Question: cant figure out how to separate each of the course titles into separate column rather than concatenating them into a single column?
'''
--create
CREATE TABLE DEPARTMENTS_LIST(DL_ID NUMBER, D_L_XML XMLTYPE);
--insert
INSERT INTO DEPARTMENTS_LIST VALUES
(1,XMLTYPE('
<ROW>
<DEPARTMENT ID="1000">
<NAME>Science</NAME>
<COLLEGE>DIT</COLLEGE>
<COURSES>
<COURSE NO="2000">
<TITLE>Computing</TITLE>
<HOURS>20</HOURS>
</COURSE>
<COURSE NO="2001">
<TITLE>Computer Science</TITLE>
<HOURS>25</HOURS>
</COURSE>
<COURSE NO="2002">
<TITLE>Networking</TITLE>
<HOURS>30</HOURS>
</COURSE>
</COURSES>
</DEPARTMENT>
</ROW>
'));
--query
Select Dl.D_L_Xml.Extract('/ROW/DEPARTMENT/NAME/text()').Getstringval() "DEPARTMENT NAME",
Dl.D_L_Xml.Extract('/ROW/DEPARTMENT/COURSES/COURSE/TITLE/text()').Getstringval() "COURSE TITLE"
From Departments_List Dl;
'''
output looks like this:

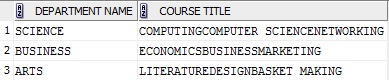
Answer: Not ideal but this gives me something close to what I'm looking for:
'''
Select Dl.D_L_Xml.Extract('/ROW/DEPARTMENT/NAME/text()').Getstringval() "DEPARTMENT NAME",
Dl.D_L_Xml.Extract('/ROW/DEPARTMENT/COURSES/COURSE[1]/TITLE/text()').Getstringval() "COURSE TITLE"
From Departments_List Dl
UNION
Select Dl.D_L_Xml.Extract('/ROW/DEPARTMENT/NAME/text()').Getstringval() "DEPARTMENT NAME",
Dl.D_L_Xml.Extract('/ROW/DEPARTMENT/COURSES/COURSE[2]/TITLE/text()').Getstringval() "COURSE TITLE"
From Departments_List Dl
UNION
Select Dl.D_L_Xml.Extract('/ROW/DEPARTMENT/NAME/text()').Getstringval() "DEPARTMENT NAME",
Dl.D_L_Xml.Extract('/ROW/DEPARTMENT/COURSES/COURSE[3]/TITLE/text()').Getstringval() "COURSE TITLE"
From Departments_List Dl;
'''
output: